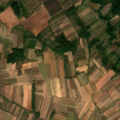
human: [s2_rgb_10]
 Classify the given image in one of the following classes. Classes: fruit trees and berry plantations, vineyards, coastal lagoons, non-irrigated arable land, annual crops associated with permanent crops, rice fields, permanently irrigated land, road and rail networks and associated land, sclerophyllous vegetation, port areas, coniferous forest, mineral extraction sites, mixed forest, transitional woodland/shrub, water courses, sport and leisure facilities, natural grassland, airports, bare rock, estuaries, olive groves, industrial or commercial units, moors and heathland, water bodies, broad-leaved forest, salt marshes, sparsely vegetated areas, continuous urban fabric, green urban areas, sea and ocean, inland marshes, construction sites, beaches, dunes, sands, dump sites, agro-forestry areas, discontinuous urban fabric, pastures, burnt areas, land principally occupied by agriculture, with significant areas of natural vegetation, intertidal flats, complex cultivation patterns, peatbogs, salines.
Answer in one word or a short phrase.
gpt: non-irrigated arable land, complex cultivation patterns, land principally occupied by agriculture, with significant areas of natural vegetation, broad-leaved forest